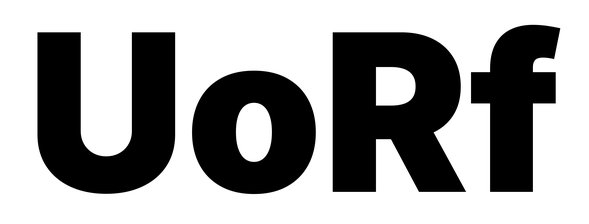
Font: Inter_Black